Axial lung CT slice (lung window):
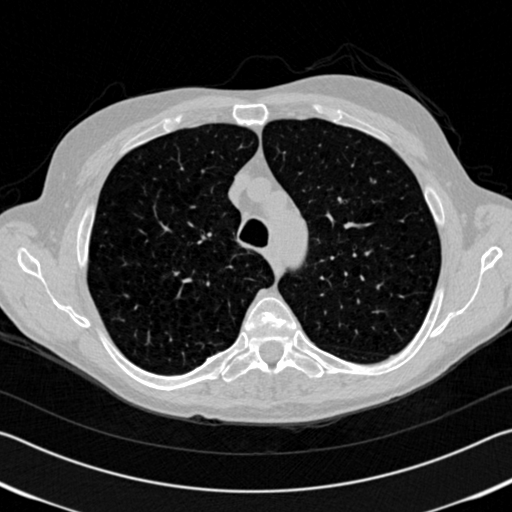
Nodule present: no